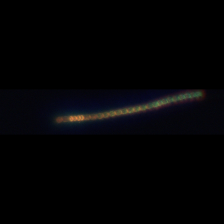
Taxon: Chaetoceros
Group: Diatoms